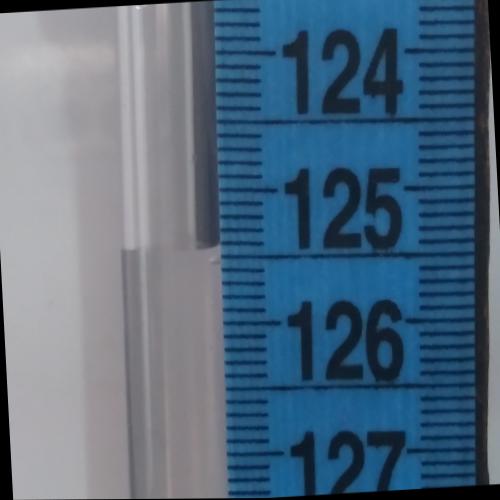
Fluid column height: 125.4 cm